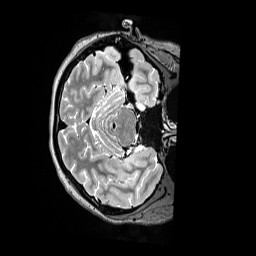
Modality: T2w
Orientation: axial
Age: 25
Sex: female
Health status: ill
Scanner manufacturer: siemens
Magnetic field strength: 3 T
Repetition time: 3.2 s
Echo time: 0.564 s